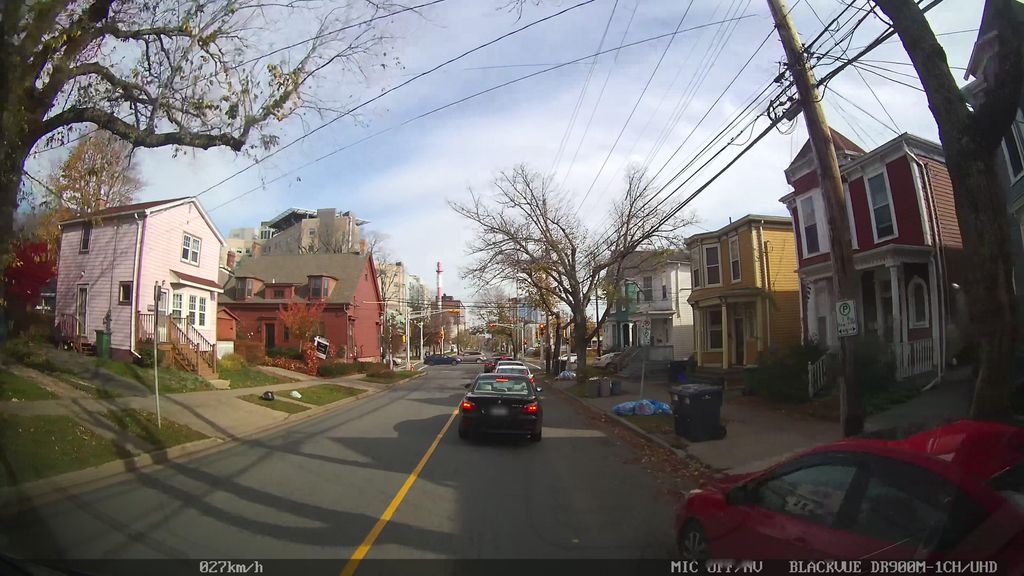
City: halifax